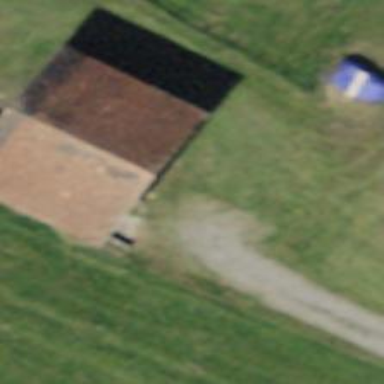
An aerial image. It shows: Rural barn.